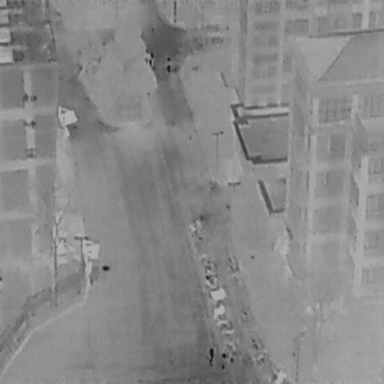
There are nine objects shown in the infrared image, including three People, and six Bicycles.